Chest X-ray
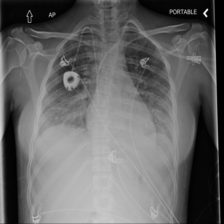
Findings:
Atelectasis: positive
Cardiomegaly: negative
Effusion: negative
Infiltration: negative
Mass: negative
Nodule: negative
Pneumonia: negative
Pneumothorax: negative
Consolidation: positive
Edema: negative
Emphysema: negative
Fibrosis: negative
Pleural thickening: negative
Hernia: negative